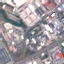
Label: Industrial